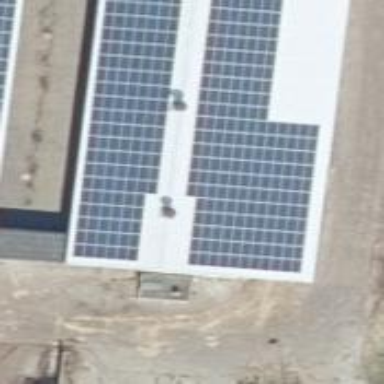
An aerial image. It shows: Solar-powered generator using photovoltaic technology. This small installation generates electricity through solar photovoltaic panels.